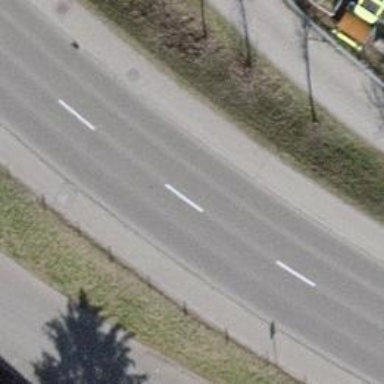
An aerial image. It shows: Primary highway with asphalt surface. There are sidewalks on both sides of the road.